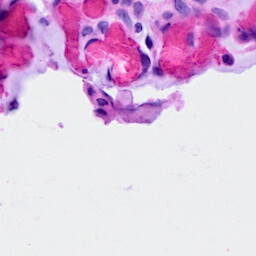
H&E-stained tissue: Breast